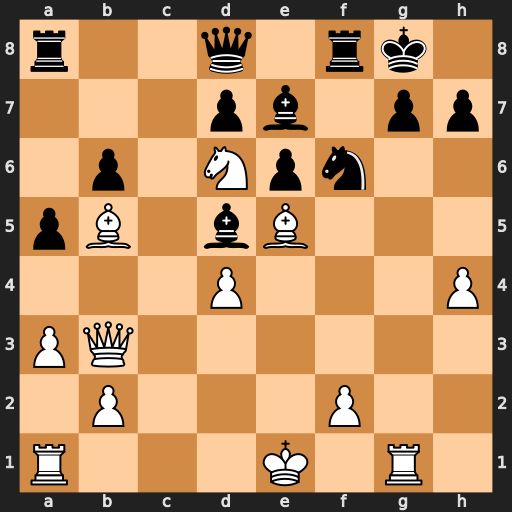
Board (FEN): r2q1rk1/3pb1pp/1p1Npn2/pB1bB3/3P3P/PQ6/1P3P2/R3K1R1
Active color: w
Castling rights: Q
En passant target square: -
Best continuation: Qg3 g6 Bd3 Bxd6 Bxg6